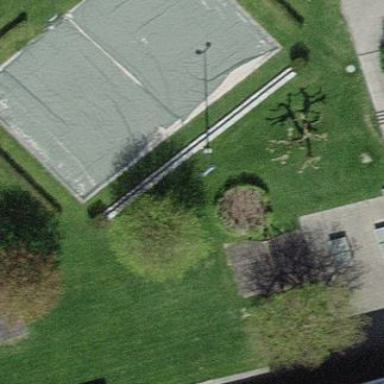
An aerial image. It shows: Volleyball pitch with sand surface for leisure land.